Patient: sex F, age 76
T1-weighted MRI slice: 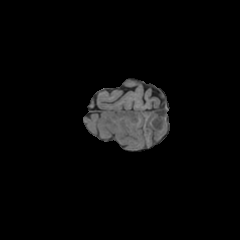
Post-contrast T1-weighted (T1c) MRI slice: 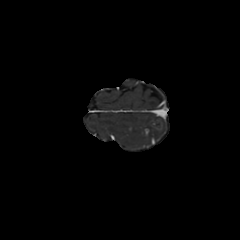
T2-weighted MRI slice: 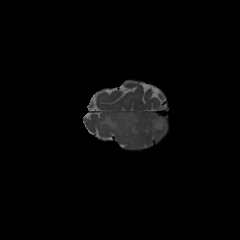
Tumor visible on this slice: yes
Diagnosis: Glioblastoma, IDH-wildtype
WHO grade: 4